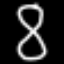
Label: hourglass